Question: I try to make a horizontal menu bar with a table in HTML using CSS to design it. But the doesn't work the way I think it should: when I'm trying to change the background color of the whole li when the user "hovers it" with the mouse. But the padding seems to get wrong.
Here's my code in CSS (using Sassy CSS):
'''
/* just to be sure the default of browser doesn't change look */
* {
margin:0;
padding:0;
}
/* some other design code ... */
#nav-menu {
padding:5px;
text-align:center;
/* change background: browser specific gradient */
background:$menu-bgcolor;
li {
list-style:none;
display:inline;
padding:2px 10px 2px 10px;
:hover {
background-color:$deco-dark;
color:$deco-verylight;
}
}
}
'''
But the result looks something like the following:

As you can see the changed background color, which is '$deco-dark' in this case, doesn't affect the whole 'li' area (the area with gradient), as i would expect. What can I do to change this behavior?
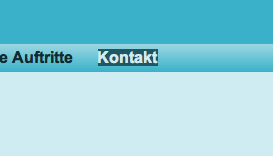
Answer: With SASS, the following:
'''
li {
:hover { } }
'''
will apply styles to any ':hover' elements the 'li'. What you need is
'''
li {
&:hover {} }
'''
which will apply the style to the 'li' element itself when it's hovered. Right now, the style is likely being applied only to the 'a' inside the 'li'.